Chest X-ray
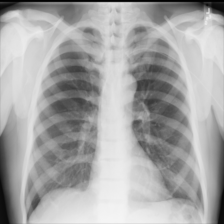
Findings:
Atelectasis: negative
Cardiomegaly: negative
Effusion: negative
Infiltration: negative
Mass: negative
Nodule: negative
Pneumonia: negative
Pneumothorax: negative
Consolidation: negative
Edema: negative
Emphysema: negative
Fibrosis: negative
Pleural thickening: negative
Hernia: negative